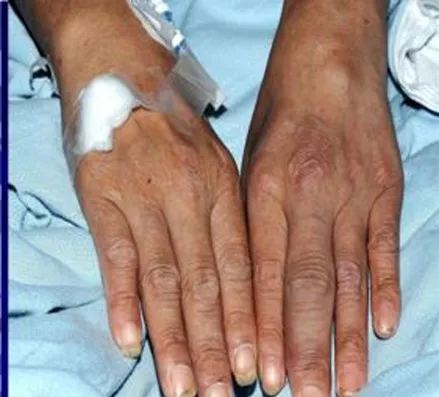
Tuberculous dactylitis in left middle finger.
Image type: medical_photograph (skin_photograph)